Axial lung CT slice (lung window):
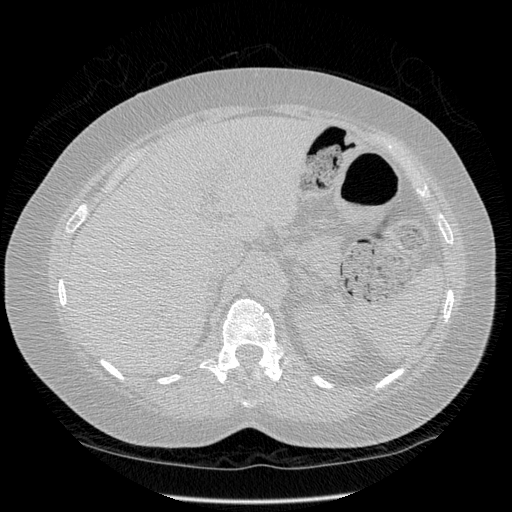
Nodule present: no